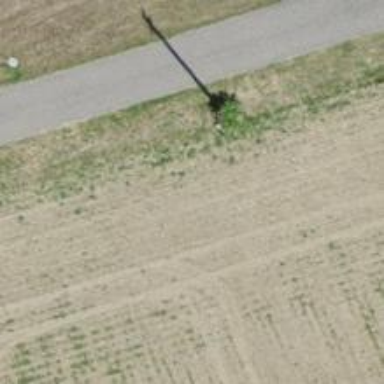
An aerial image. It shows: Power pole.